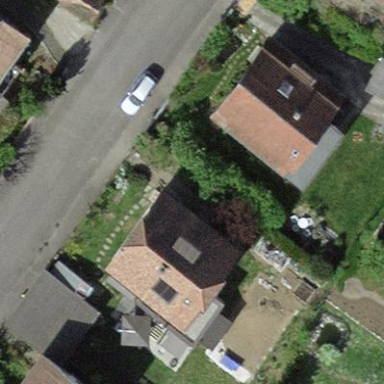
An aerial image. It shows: Detached building.